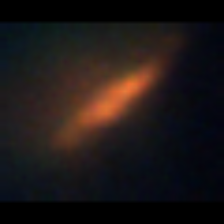
Taxon: Pennate
Group: Diatoms